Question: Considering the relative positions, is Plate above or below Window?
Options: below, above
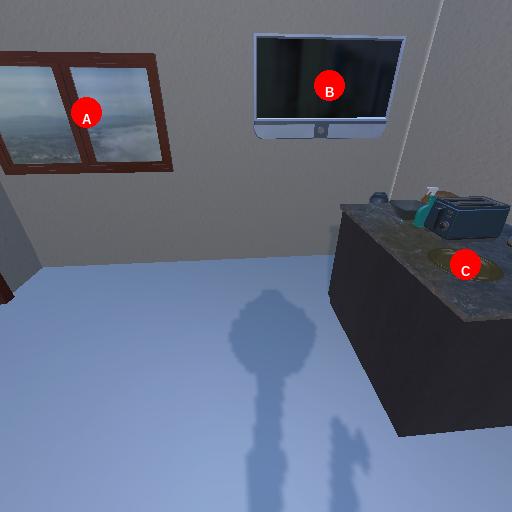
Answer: below